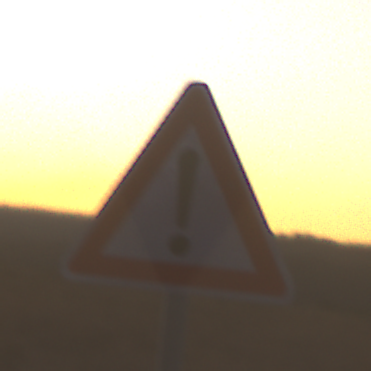
Verkehrszeichen: Gefahrenstelle
Umgebung: Outdoor, Nature
Tageszeit: SunriseSunset
Wetter: PartlyCloudy
Licht: Natural
Jahreszeit: NotSpecified
Kontrast: LowContrast